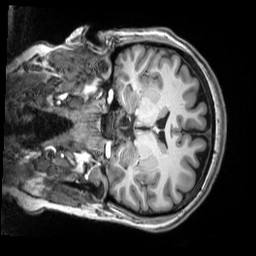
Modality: T1w
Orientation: coronal
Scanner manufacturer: siemens
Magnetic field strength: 3 T
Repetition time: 2.5 s
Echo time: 0.00343 s